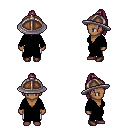
a pixel art fantasy rpg character, female body template, human, dark skin, black robe, white pants, white blonde long topknot hairstyle, chain helm, maroon shoes, four views (front, back, left, right), 2x2 character sprite sheet, small pixel art, hard edges, no anti-aliasing